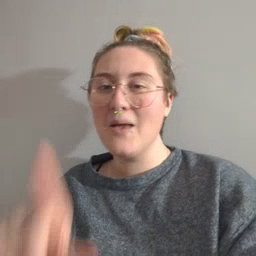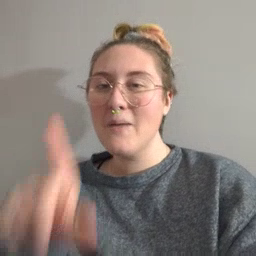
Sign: cat